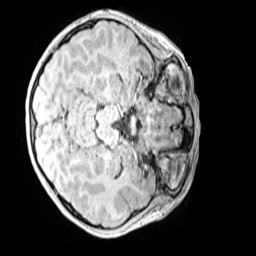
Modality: MP2RAGE
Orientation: axial
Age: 11
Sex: male
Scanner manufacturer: siemens
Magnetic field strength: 3 T
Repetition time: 4 s
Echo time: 0.00299 s